Field crop: tomato
Growth stage: 2
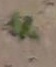
Species: solanum